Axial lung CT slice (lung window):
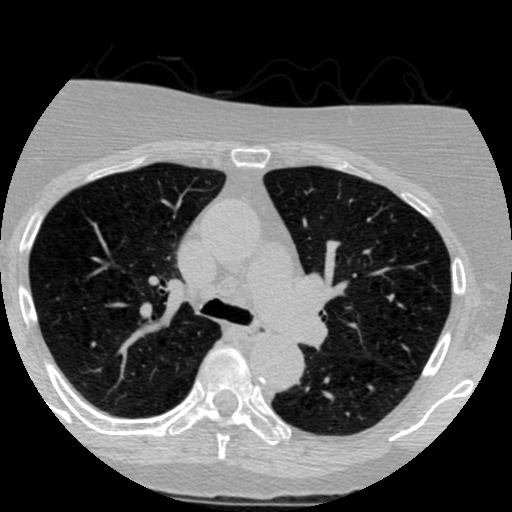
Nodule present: no